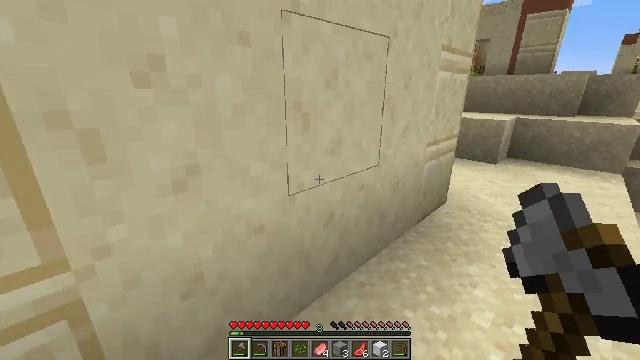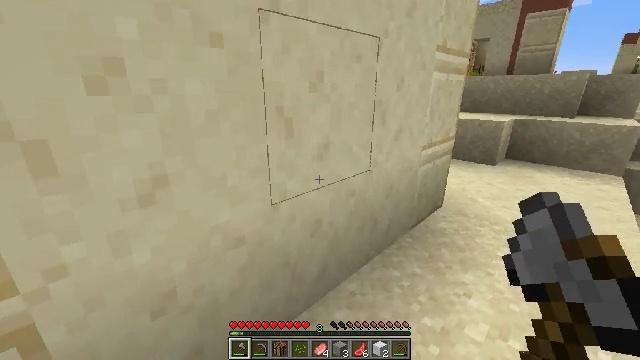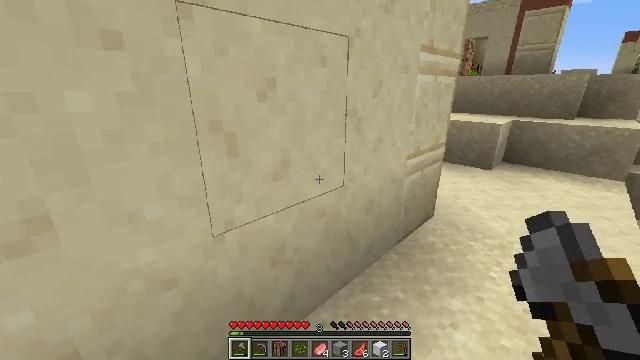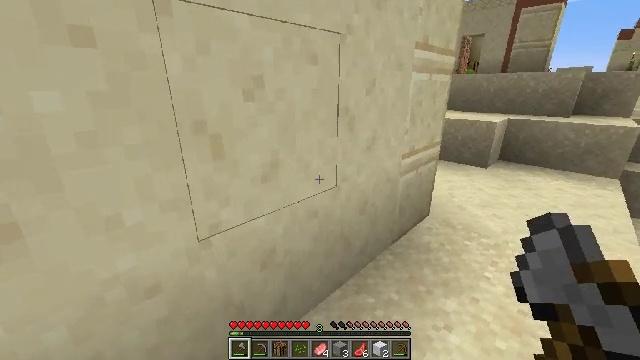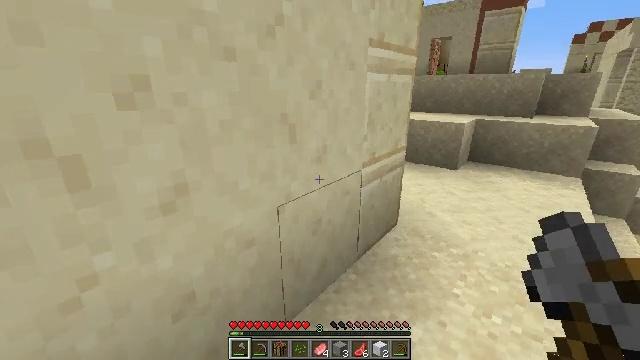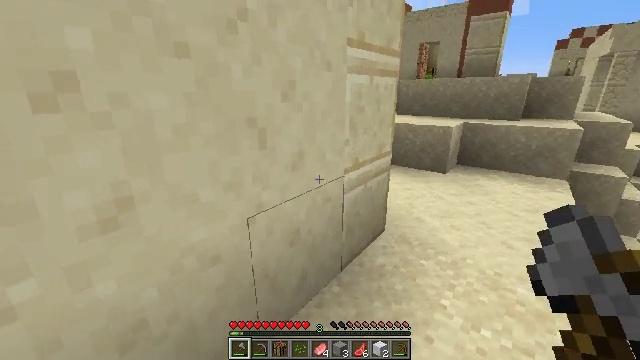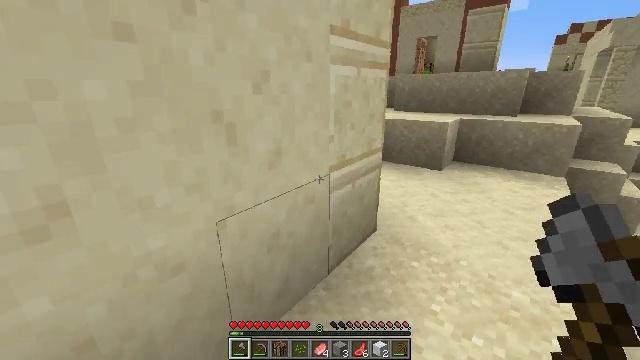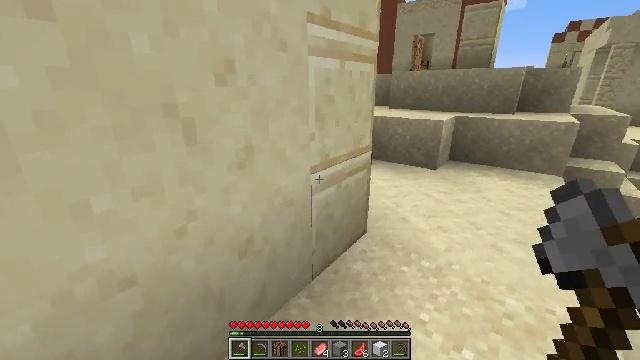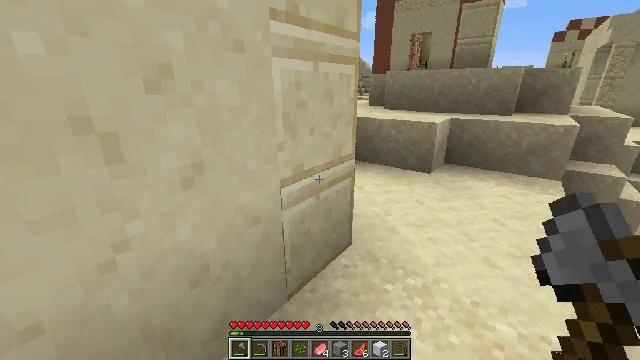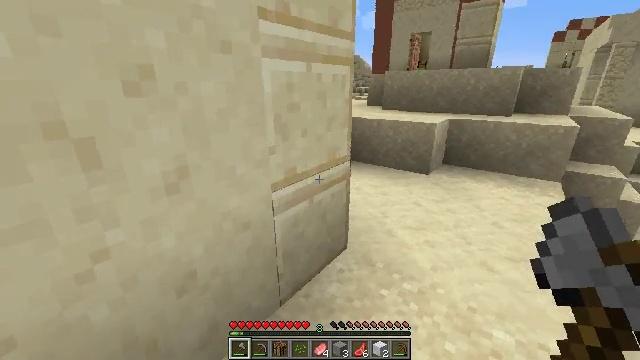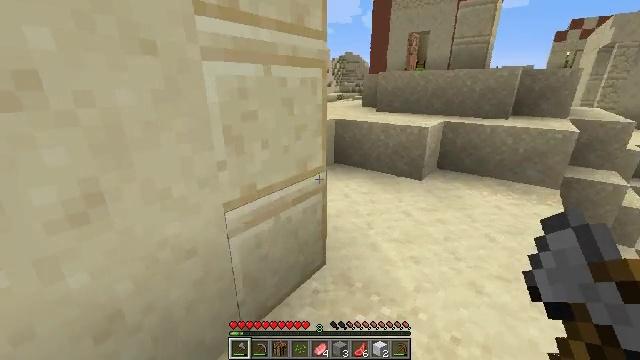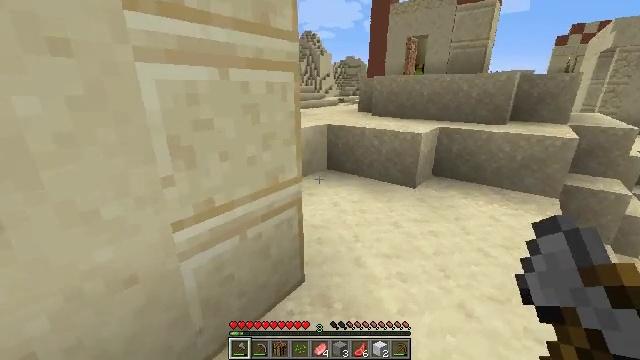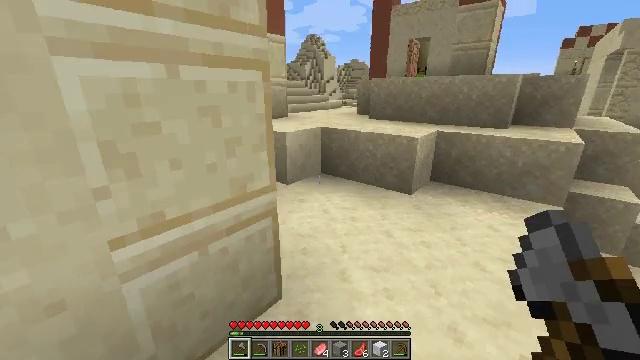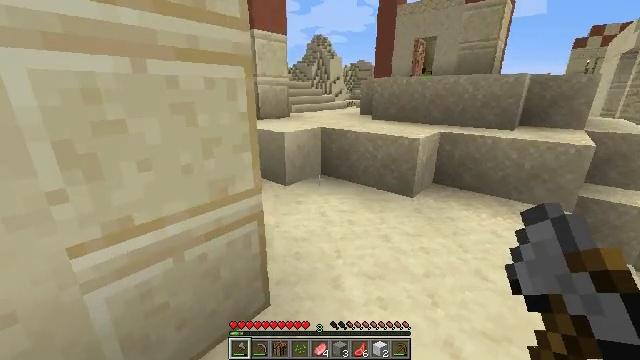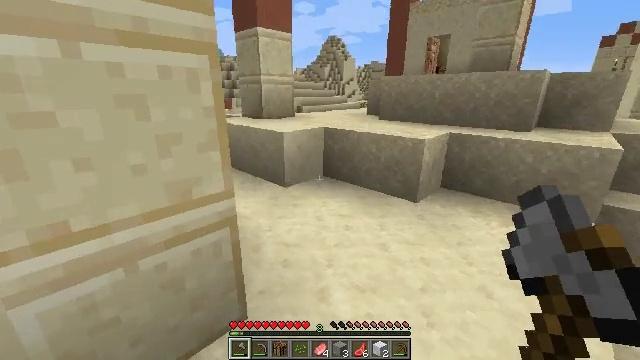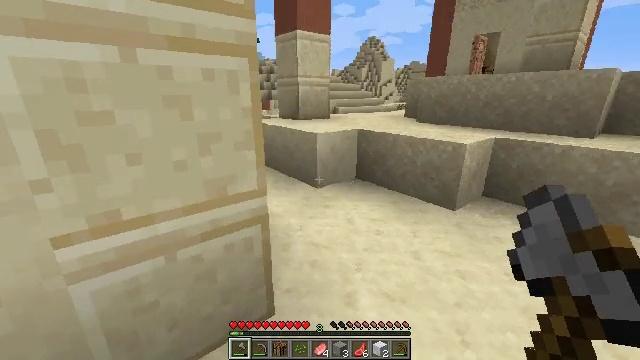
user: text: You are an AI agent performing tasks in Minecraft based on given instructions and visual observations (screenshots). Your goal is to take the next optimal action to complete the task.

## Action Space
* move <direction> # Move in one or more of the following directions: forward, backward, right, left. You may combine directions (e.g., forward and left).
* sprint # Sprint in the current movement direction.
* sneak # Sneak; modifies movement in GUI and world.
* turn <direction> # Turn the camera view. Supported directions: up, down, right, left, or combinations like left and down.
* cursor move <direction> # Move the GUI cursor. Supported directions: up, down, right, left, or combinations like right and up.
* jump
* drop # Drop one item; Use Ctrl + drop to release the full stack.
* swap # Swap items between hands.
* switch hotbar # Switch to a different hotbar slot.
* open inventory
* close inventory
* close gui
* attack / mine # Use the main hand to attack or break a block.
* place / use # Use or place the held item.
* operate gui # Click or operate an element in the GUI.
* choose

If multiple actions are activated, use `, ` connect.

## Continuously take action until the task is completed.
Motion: motion action
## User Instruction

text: Dig up some sand.
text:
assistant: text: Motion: move forward and move right
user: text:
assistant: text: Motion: move forward and move right
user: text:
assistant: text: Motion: move forward and move right
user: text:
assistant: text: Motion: move forward and move right, turn right
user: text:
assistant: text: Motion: move forward and move right, turn right
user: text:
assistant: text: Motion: move forward and move right
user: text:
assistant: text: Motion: move forward and move right
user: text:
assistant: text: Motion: move forward and move right
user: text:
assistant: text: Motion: move forward and move right
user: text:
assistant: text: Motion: move forward and move right
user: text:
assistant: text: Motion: move forward and move right
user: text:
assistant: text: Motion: move forward and move right
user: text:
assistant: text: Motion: move forward and move right, turn left
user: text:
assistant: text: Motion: move forward and move right, turn left
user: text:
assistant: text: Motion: move forward and move right, turn left
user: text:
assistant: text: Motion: move forward and move right, turn left
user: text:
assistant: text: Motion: move forward and move right, turn left
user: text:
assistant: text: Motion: move forward and move right, turn left
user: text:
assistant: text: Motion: move forward and move right, turn left
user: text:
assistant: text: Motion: move forward and move right, turn left
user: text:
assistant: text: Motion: move forward and move right, turn left
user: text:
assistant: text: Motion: move forward and move right, turn left
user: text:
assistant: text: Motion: move forward and move right, turn left
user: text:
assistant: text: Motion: move forward and move right, turn left
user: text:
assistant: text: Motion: move forward and move right, turn left
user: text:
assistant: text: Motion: move forward and move right, turn left
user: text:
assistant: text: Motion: move forward and move right, turn left
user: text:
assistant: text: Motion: move forward and move right
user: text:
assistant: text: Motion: move forward and move right
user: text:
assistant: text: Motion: move forward and move right, turn left